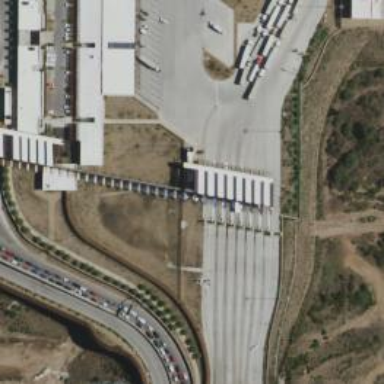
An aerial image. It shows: Border control barrier.